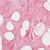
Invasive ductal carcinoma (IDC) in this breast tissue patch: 0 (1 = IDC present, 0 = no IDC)